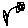
Label: flower